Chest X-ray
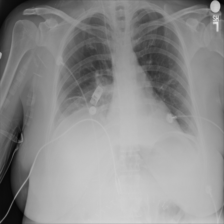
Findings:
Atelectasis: positive
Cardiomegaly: negative
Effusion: positive
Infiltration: positive
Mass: negative
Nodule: negative
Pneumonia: negative
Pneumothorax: negative
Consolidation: negative
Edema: negative
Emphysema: negative
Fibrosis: negative
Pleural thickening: negative
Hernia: negative